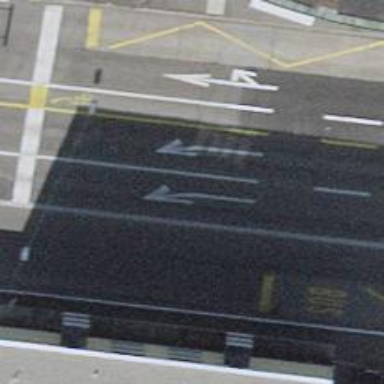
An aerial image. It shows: Public transport stop position.